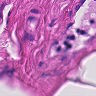
Metastatic tissue present: no